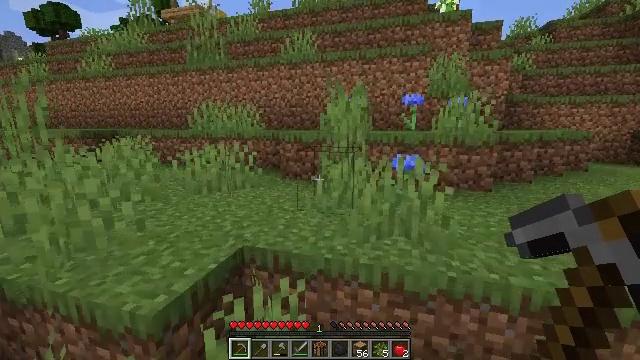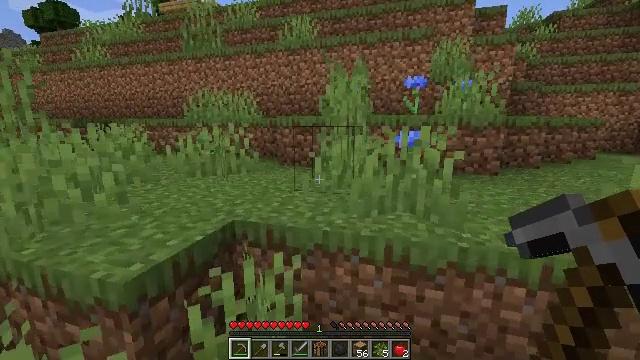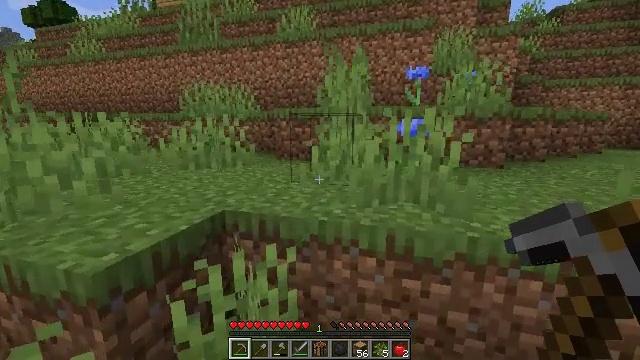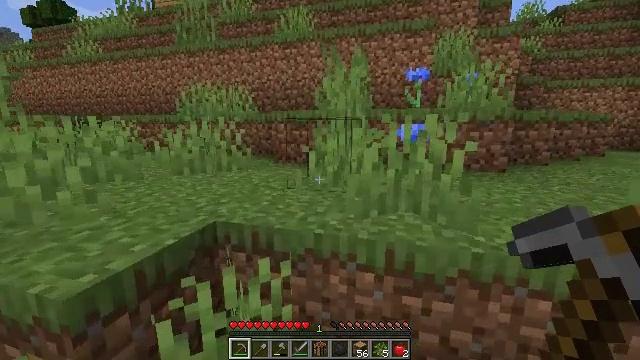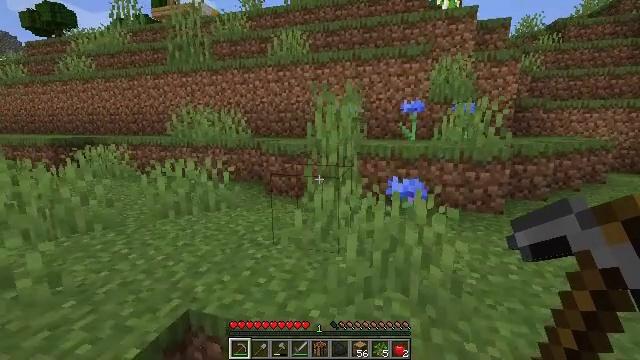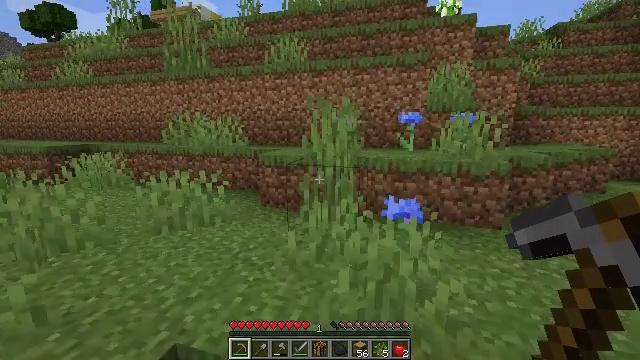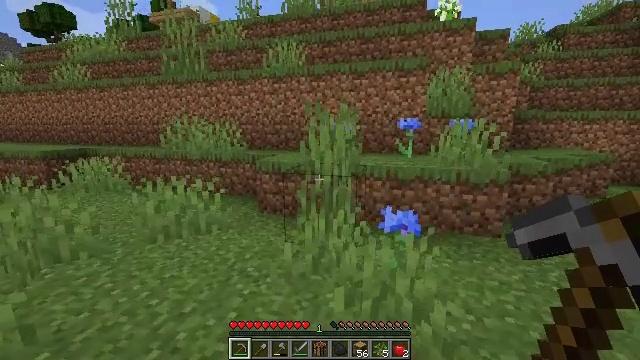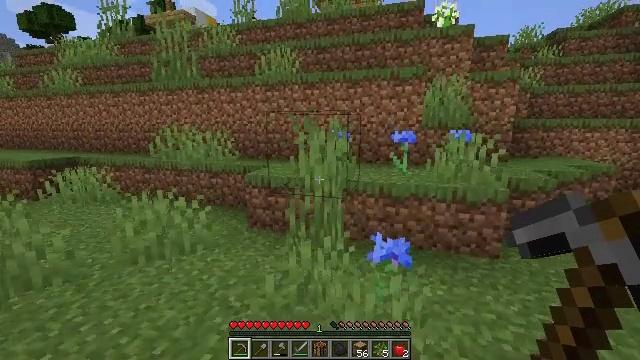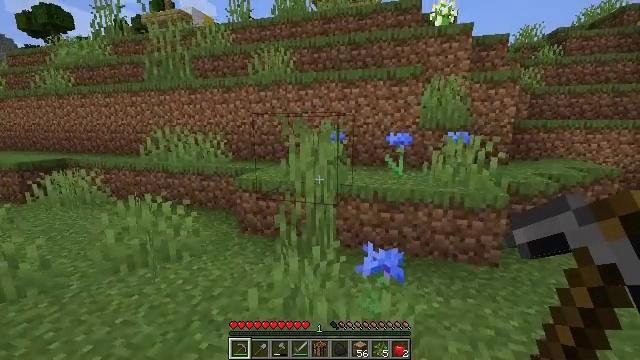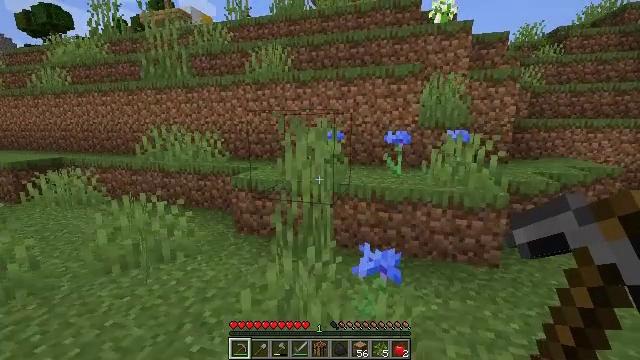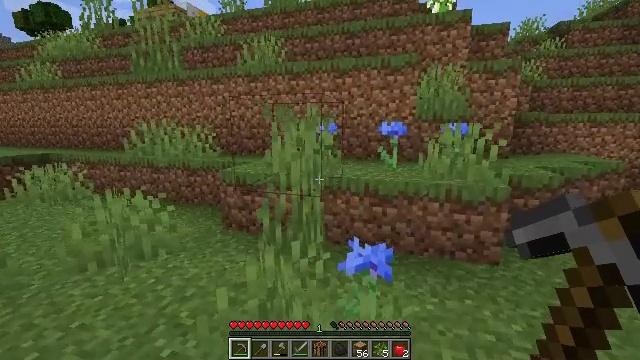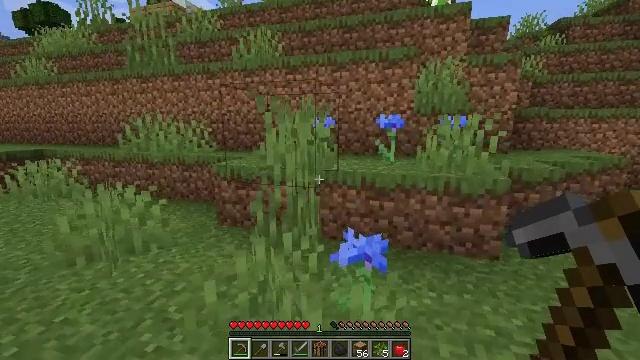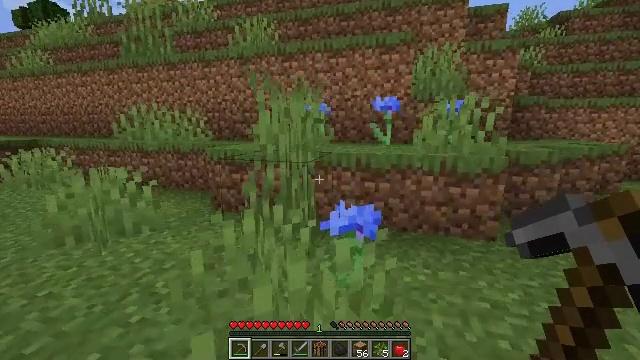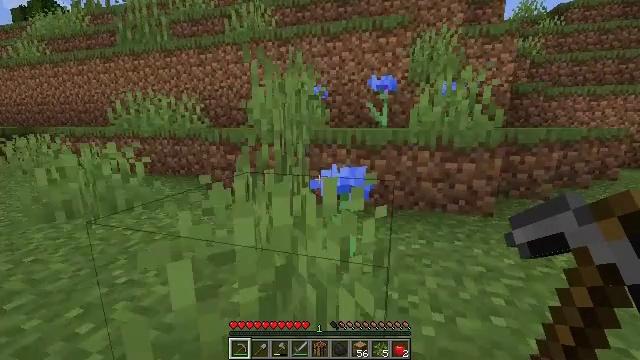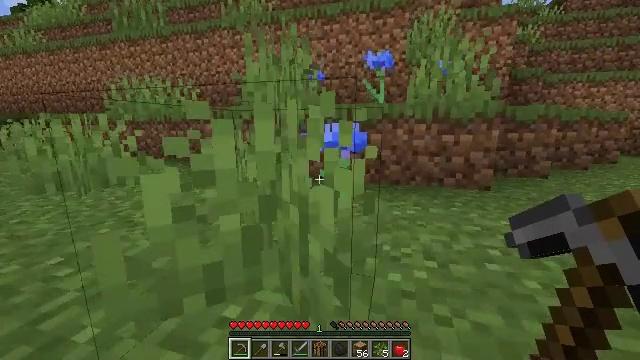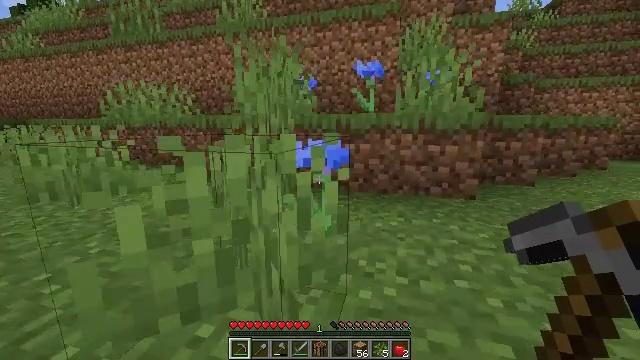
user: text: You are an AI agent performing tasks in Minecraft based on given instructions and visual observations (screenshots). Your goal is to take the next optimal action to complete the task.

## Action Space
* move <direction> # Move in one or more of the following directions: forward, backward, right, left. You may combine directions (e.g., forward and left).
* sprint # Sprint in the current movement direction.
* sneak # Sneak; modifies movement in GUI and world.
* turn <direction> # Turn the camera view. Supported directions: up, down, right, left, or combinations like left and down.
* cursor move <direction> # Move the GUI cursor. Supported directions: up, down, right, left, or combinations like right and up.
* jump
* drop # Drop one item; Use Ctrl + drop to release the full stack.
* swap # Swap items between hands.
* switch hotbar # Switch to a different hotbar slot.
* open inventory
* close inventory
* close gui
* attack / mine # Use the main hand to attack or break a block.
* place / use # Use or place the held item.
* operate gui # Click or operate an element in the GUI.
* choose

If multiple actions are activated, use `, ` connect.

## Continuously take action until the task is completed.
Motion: motion action
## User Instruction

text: Mine a hay block from the field.
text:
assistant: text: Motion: move forward and move right, jump
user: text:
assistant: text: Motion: move forward and move right, jump
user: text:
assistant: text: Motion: move forward and move right, jump
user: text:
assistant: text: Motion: move forward and move right, jump
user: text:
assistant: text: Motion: move forward and move right, jump
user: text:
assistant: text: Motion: move forward and move right, jump
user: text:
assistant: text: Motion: move forward and move right, jump
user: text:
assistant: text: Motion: move forward and move right, jump
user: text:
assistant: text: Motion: move forward and move right, jump
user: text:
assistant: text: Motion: move forward and move right, jump
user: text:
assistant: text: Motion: move forward and move right, jump
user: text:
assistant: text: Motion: move forward and move right, jump
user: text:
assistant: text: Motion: move forward and move right, jump
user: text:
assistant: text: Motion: move forward and move right, jump
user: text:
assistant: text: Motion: move forward and move right, jump
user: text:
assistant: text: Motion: move forward and move right
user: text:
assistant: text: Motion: move forward and move right
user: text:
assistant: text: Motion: move forward and move right
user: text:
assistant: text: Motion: move forward and move right
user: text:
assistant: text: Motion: move forward and move right
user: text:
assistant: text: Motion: move forward and move right, jump
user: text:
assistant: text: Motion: move forward and move right, jump
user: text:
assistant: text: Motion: move forward and move right
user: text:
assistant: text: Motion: move forward and move right
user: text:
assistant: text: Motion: move forward and move right
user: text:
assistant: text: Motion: move forward and move right
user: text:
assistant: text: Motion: move forward
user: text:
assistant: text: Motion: no_op
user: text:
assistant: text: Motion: no_op
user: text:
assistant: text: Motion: no_op